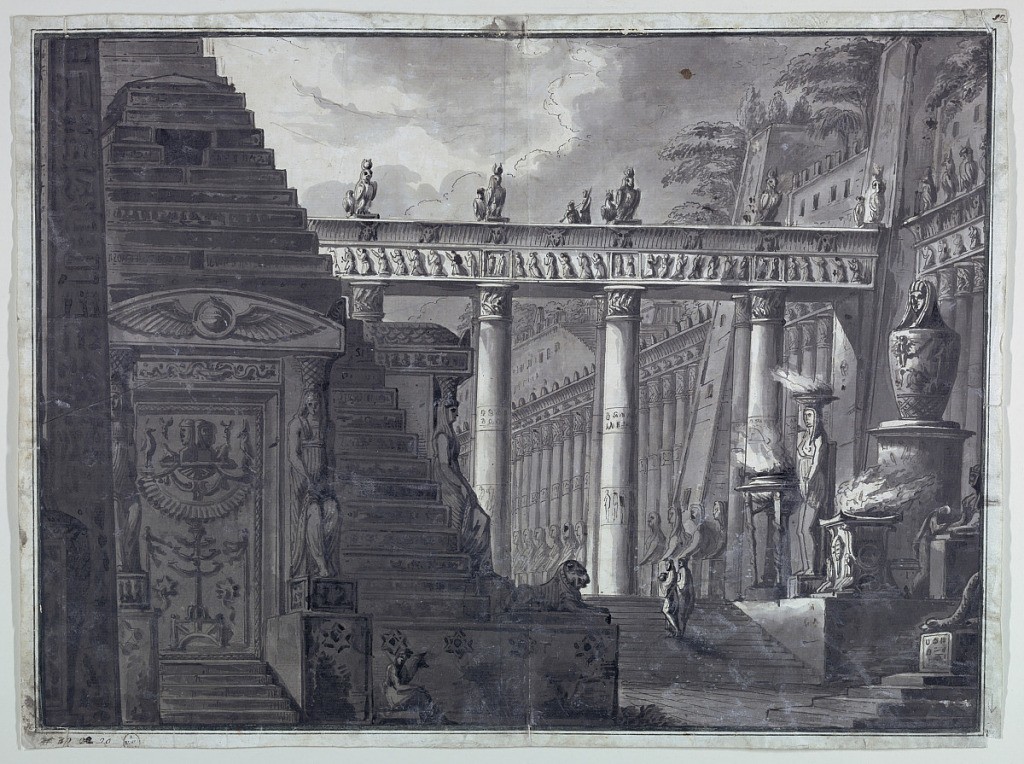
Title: Stage Design, Egyptian Temple
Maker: Antonio Giuseppe Basoli, Italian, 1774–1843
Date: early 19th century
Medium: Pen and sepia ink, brush and wash on paper
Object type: Drawing
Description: Horizontal rectangle. Court in Egyptian temple with sculptures and elaborate decoration. Two figures in middleground at right ascend staircase.